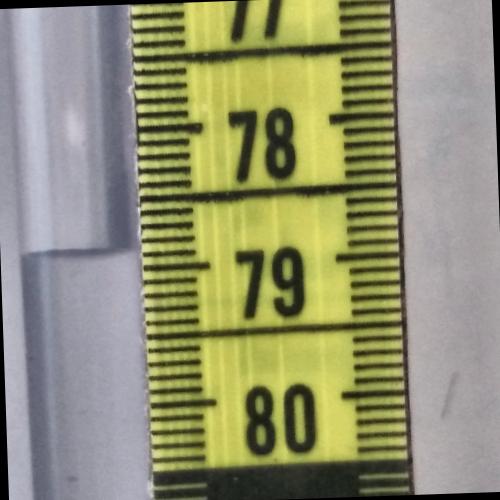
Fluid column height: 78.9 cm